The plot shows how the frequency content of a bearing vibration signal evolves over time (STFT spectrogram). Based on the visible evidence, which condition applies: normal, inner_race, outer_race, ball?
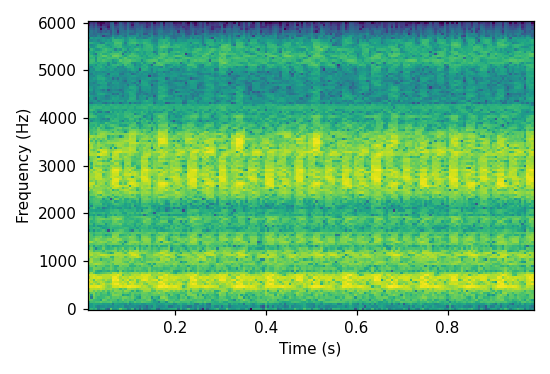
Answer: outer_race